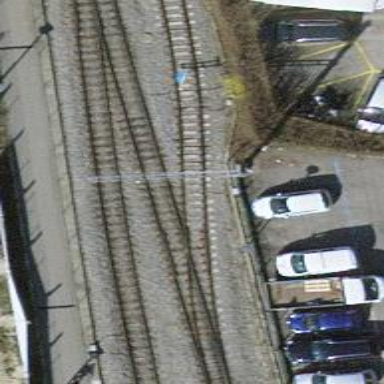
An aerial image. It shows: Narrow-gauge railway siding with contact lines for electrification.